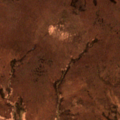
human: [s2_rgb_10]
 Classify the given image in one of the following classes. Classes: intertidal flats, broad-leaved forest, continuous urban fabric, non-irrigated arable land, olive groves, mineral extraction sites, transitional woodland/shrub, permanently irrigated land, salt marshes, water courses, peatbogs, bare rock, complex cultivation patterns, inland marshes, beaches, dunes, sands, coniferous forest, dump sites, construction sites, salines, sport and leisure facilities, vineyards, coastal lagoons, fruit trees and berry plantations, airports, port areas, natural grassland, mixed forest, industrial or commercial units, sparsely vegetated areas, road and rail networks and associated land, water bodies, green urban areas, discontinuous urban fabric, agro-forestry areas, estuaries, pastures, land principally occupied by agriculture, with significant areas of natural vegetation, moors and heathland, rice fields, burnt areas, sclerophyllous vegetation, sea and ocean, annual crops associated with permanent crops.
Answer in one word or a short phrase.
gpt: peatbogs